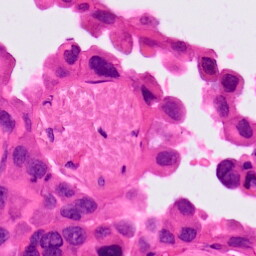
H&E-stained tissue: Lung